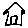
Label: house